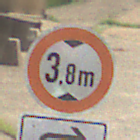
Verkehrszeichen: TatsaechlicheHoehe
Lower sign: RichtungsangabeDurchPfeile5
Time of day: Midday
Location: Outdoor (Nature)
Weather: PartlyCloudy
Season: NotSpecified
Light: Natural